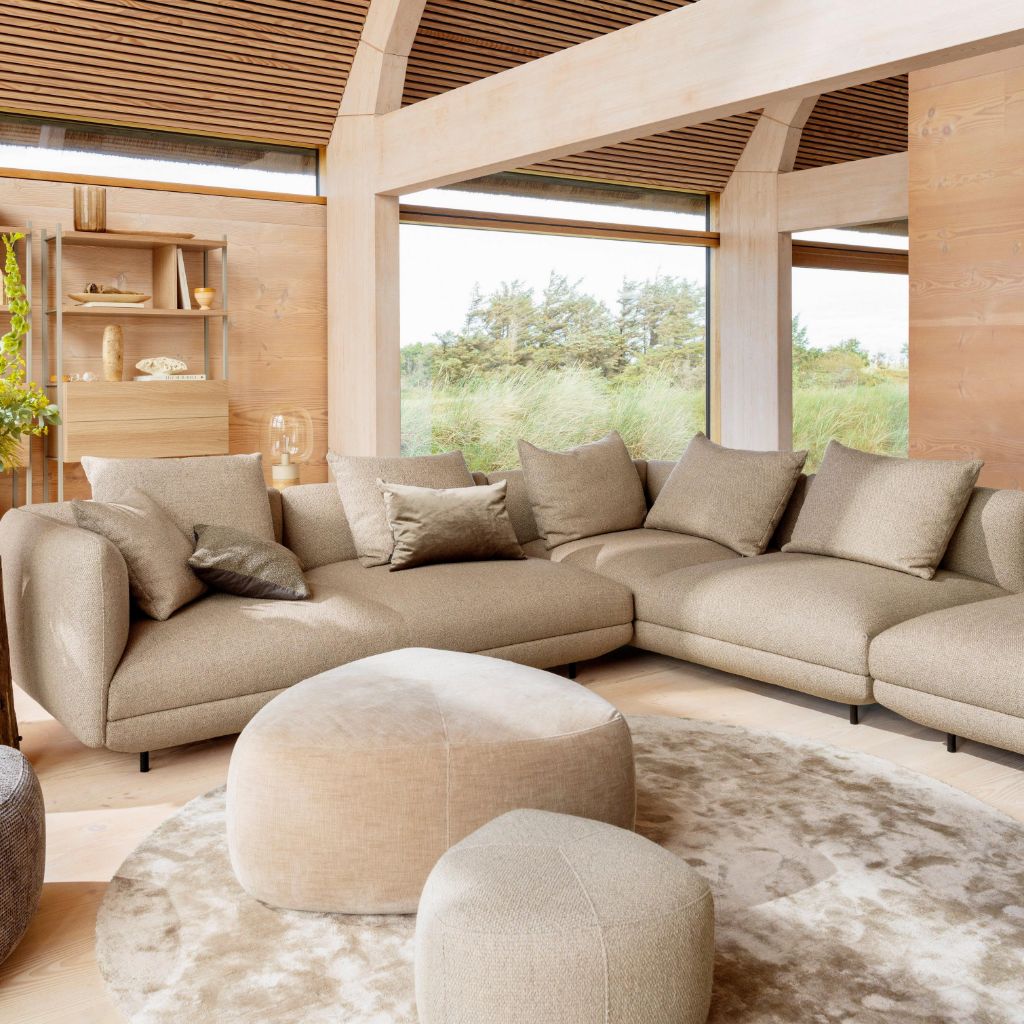
fabric sectional sofa, living room, contemporary, wood flooring, with plank pattern, brown wood wallpaper, with plank pattern